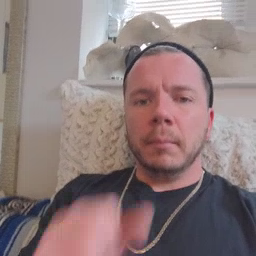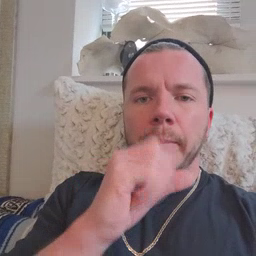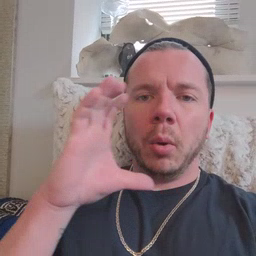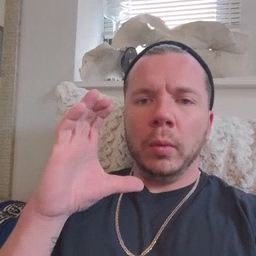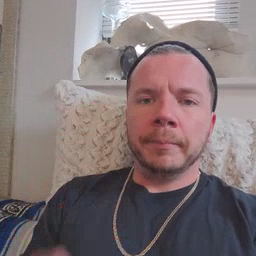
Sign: balloon